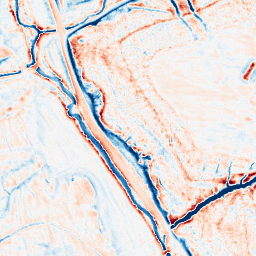
Category: edge_preserving
Decomposition family: anisotropic_diffusion
Decomposition parameters: iterations: 50
kappa: 30
gamma: 0.1
Upsampling method: quintic
Upsampling parameters: scale: 2
Upsampling scale: 2